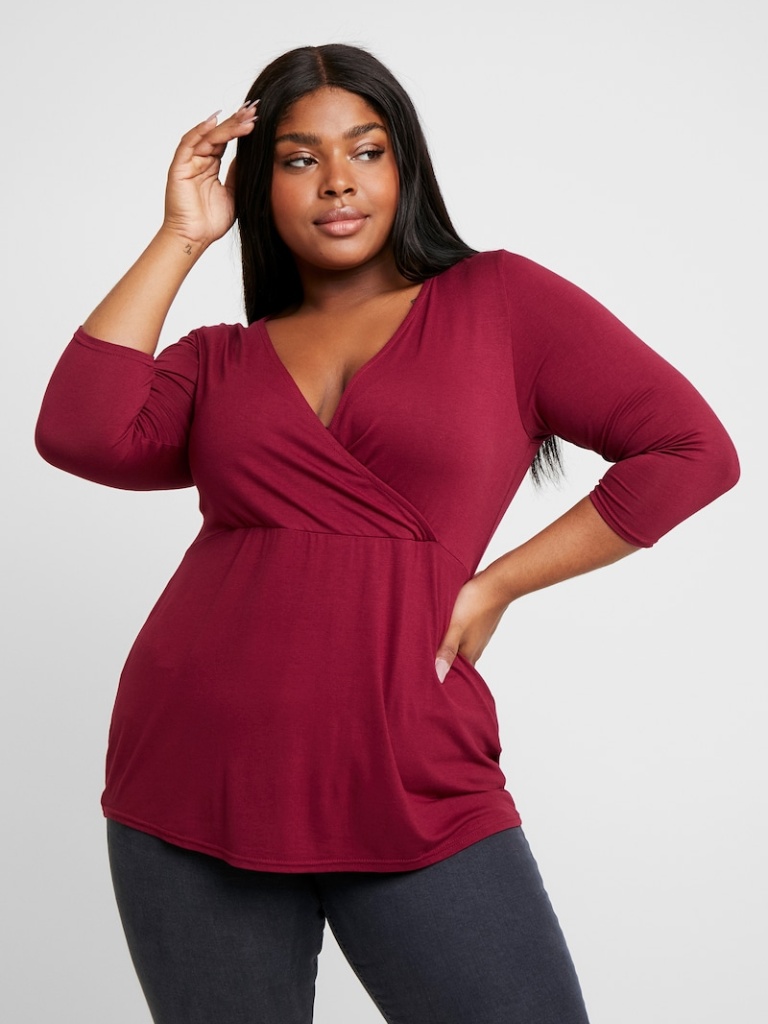
jersey tight a long-sleeved with the sleeves down hip length Untucked v-neck blouse